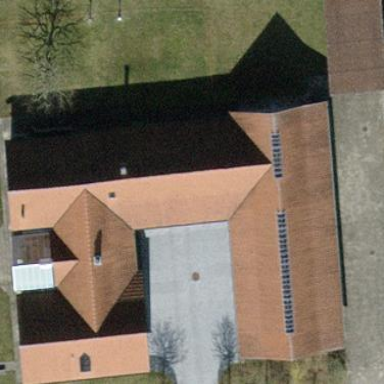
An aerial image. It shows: Detached building with gabled roof.